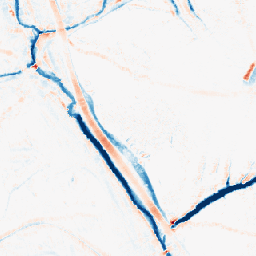
Category: morphological
Decomposition family: morphological_ellipse
Decomposition parameters: operation: average
width: 10
height: 10
Upsampling method: nearest
Upsampling parameters: scale: 8
Upsampling scale: 8